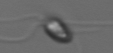
Label: flagellate